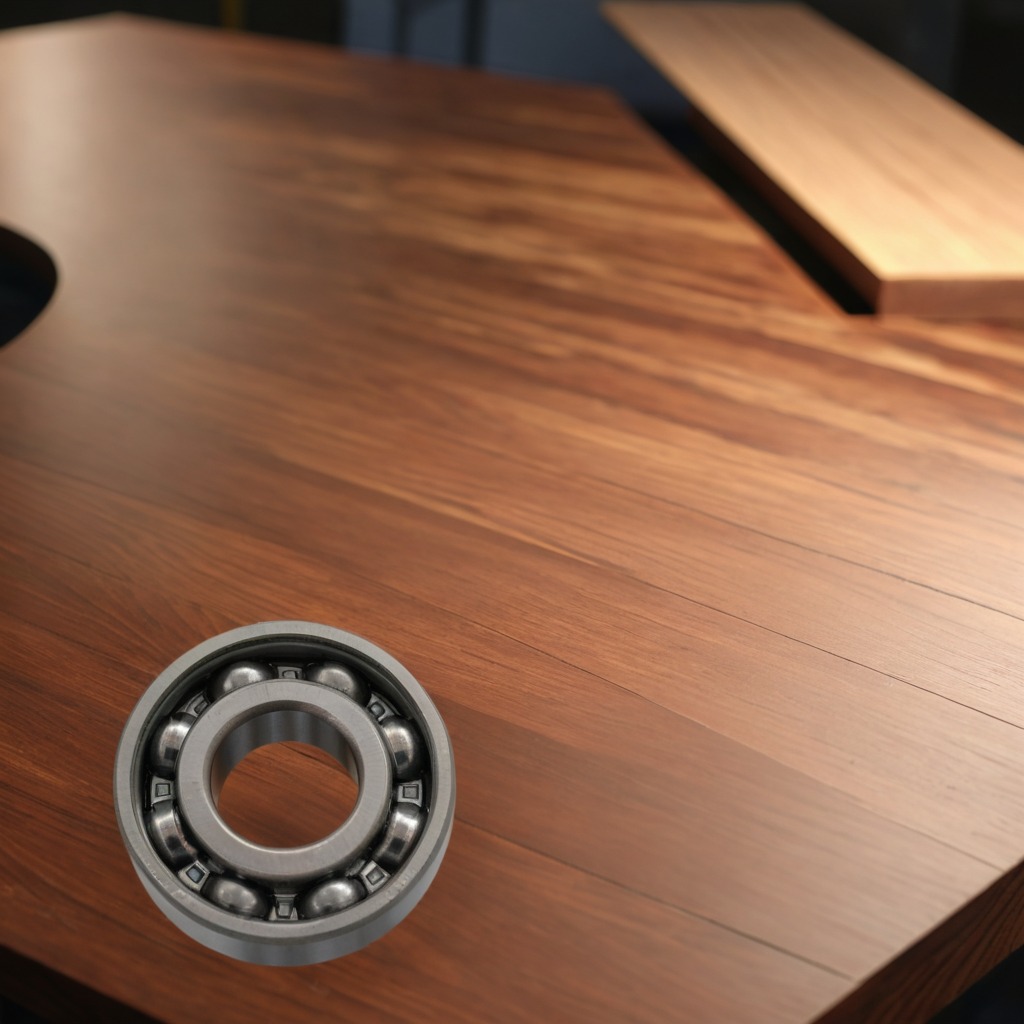
A metal ball bearing lies on the wooden table.